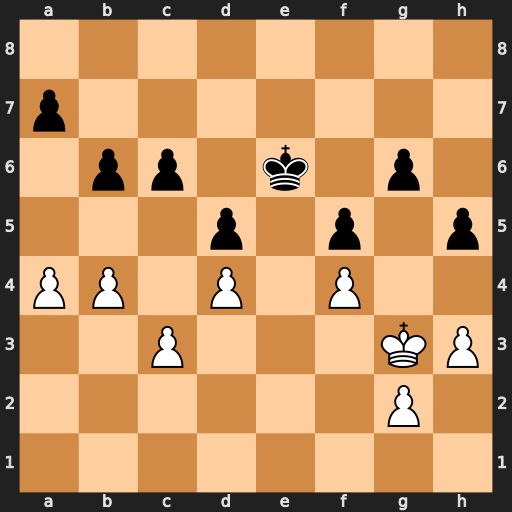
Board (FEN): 8/p7/1pp1k1p1/3p1p1p/PP1P1P2/2P3KP/6P1/8
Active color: w
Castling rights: -
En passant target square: -
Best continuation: Kh4 Kf6 b5 c5 dxc5 bxc5 a5 d4 cxd4